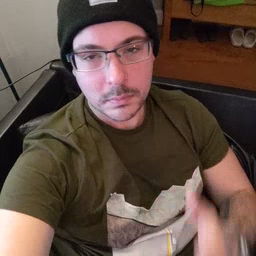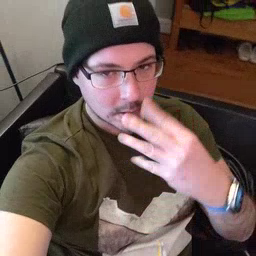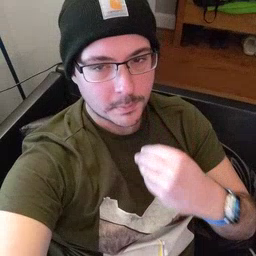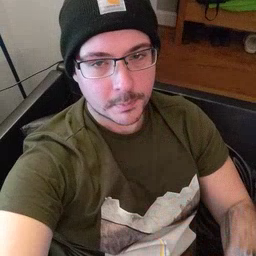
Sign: sleep